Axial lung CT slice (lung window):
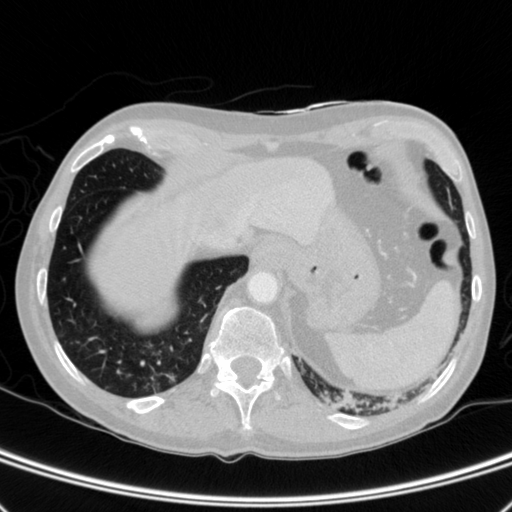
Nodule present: no